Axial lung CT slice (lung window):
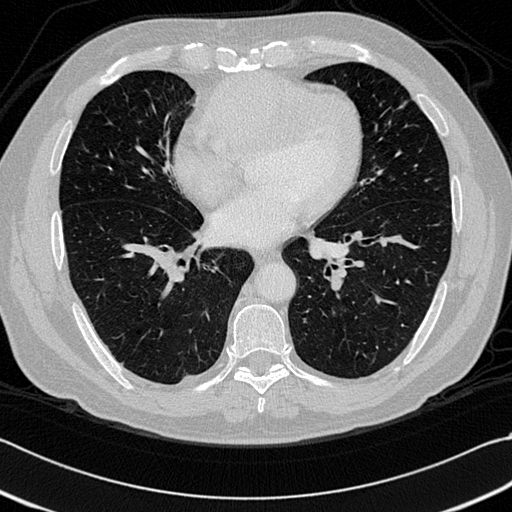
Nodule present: no